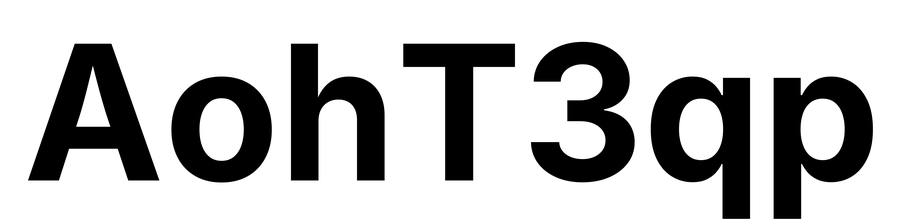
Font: Inter_Bold